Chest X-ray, AP view. Patient: 43 years old, sex M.
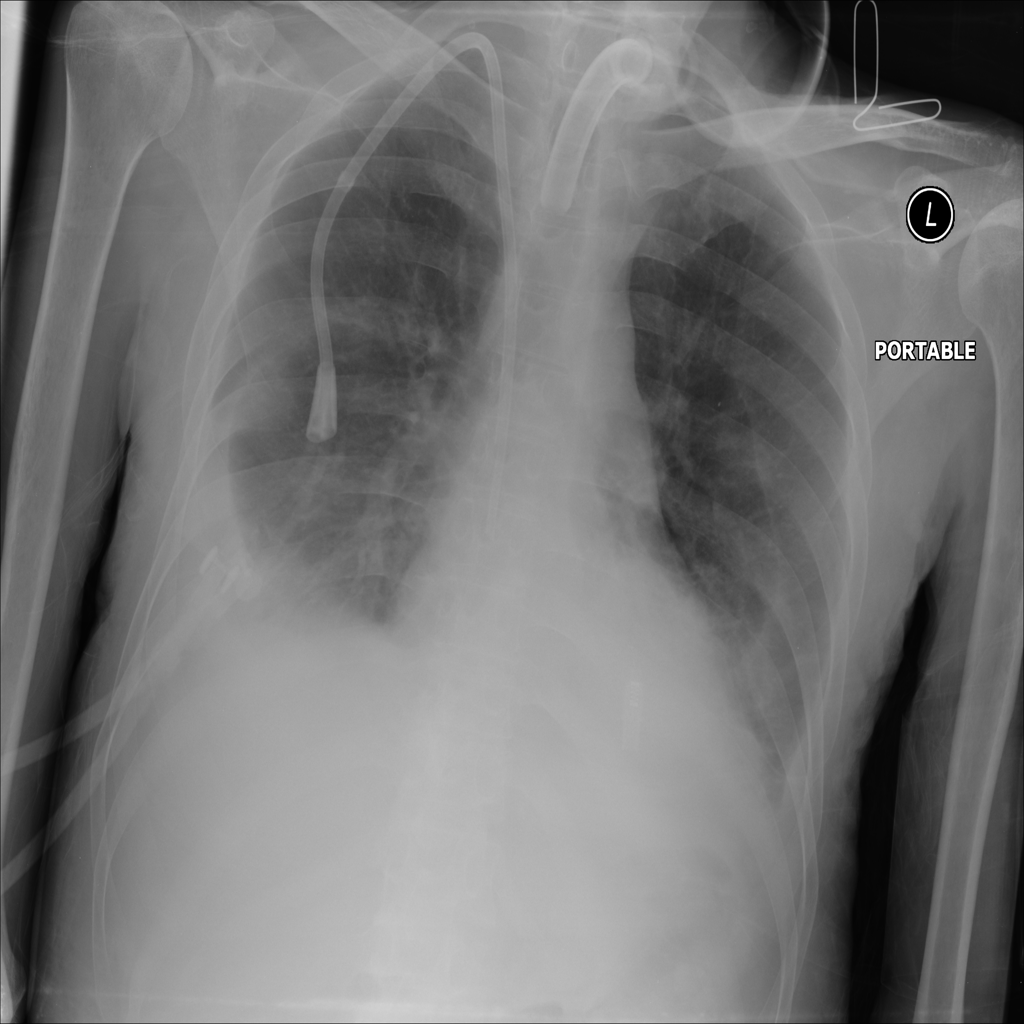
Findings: Edema, Effusion